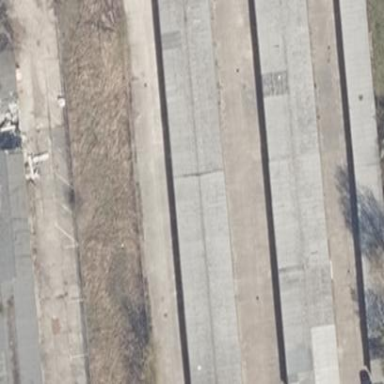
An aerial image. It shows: Group of garages.